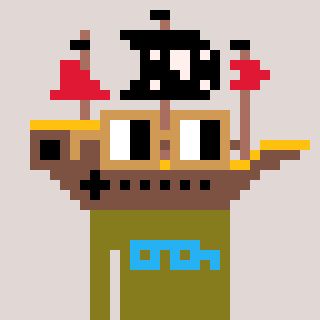
a pixel art character with square brown glasses, a pirateship-shaped head and a gunk-colored body on a warm background